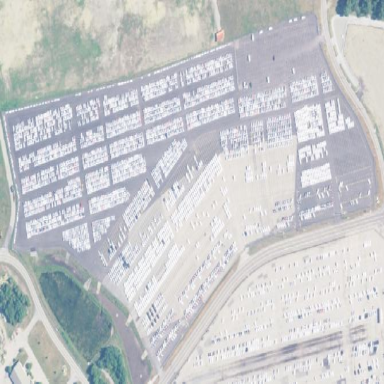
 specifically cargo seaport. This port mainly handles vehicle cargo."